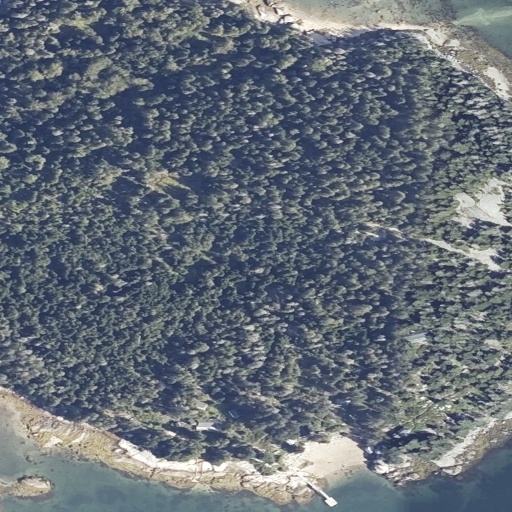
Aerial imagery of island in Maine named Devil Island containing evergreen forest, open water, herbaceous wetlands, barren land, mixed forest, grassland, medium intensity development, low intensity development, and open development